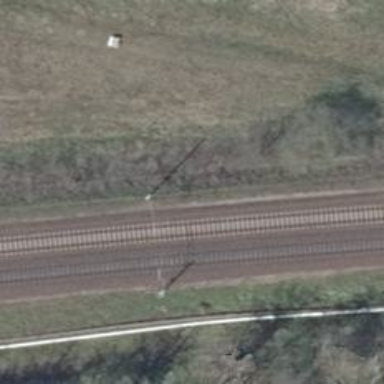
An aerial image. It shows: Railway with electrified contact lines.